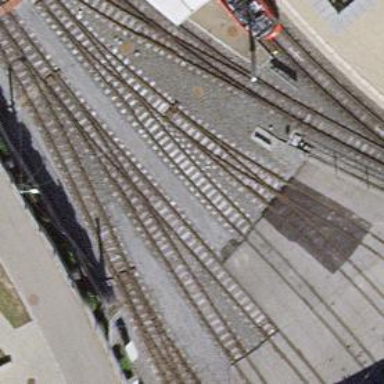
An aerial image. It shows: Narrow-gauge railway in service yard. The railway is electrified with contact line.